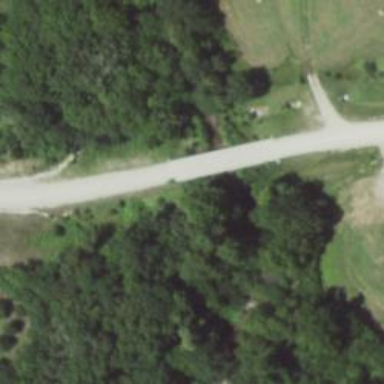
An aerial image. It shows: Residential road with bridge.